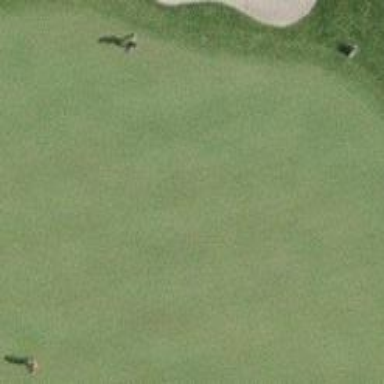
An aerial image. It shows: Golf hole.